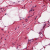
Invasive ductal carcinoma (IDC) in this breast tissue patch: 0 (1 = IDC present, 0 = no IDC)